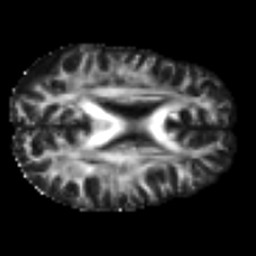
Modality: FA
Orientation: axial
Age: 46
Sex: male
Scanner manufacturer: siemens
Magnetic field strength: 3 T
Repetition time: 4.999 s
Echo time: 0.07946 s